Interaction volume radius: 5 \u00c5
Interaction volume height: 20 \u00c5
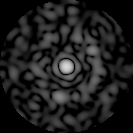
Disorder parameter: 0.8181